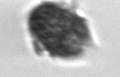
Label: Mesodinium